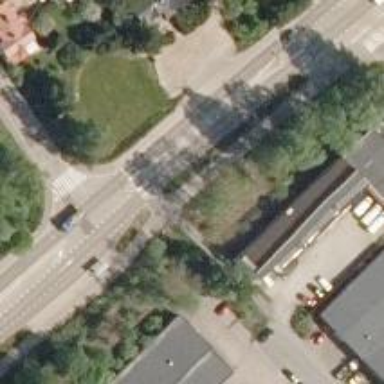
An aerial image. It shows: Marked road crossing with pedestrian island.